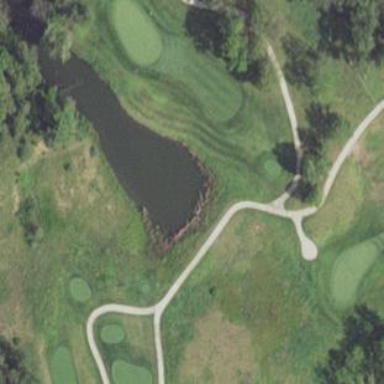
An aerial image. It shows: Water hazard on golf course.